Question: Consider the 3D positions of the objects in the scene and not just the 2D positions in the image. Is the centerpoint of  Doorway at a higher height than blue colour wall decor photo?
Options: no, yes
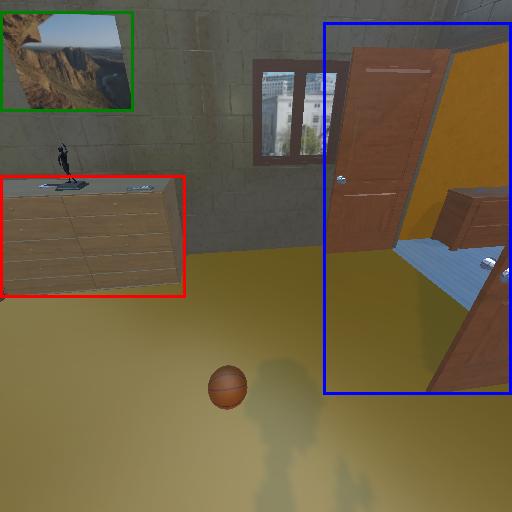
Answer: no